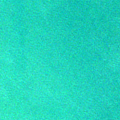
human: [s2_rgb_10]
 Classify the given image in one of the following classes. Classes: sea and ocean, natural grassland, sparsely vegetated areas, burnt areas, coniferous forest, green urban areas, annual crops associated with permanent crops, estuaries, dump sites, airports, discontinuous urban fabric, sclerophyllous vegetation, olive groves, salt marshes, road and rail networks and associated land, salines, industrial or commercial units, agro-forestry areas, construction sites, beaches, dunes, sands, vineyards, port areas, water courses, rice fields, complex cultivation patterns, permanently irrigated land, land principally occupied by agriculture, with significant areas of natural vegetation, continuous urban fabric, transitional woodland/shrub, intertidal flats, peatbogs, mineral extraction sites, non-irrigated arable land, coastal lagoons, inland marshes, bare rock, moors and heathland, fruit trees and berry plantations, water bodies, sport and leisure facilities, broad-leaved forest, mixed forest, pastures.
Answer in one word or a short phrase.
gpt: sea and ocean